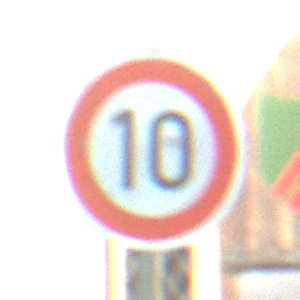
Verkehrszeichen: Geschwindigkeit10
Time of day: MorningAfternoon
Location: Outdoor (Urban)
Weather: PartlyCloudy
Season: NotSpecified
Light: Natural